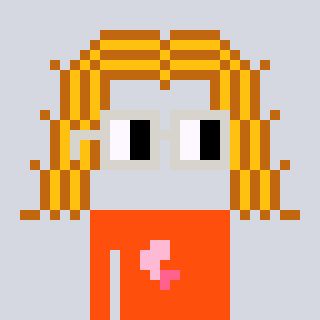
a pixel art character with square light gray glasses, a hair-shaped head and a orange-colored body on a cool background